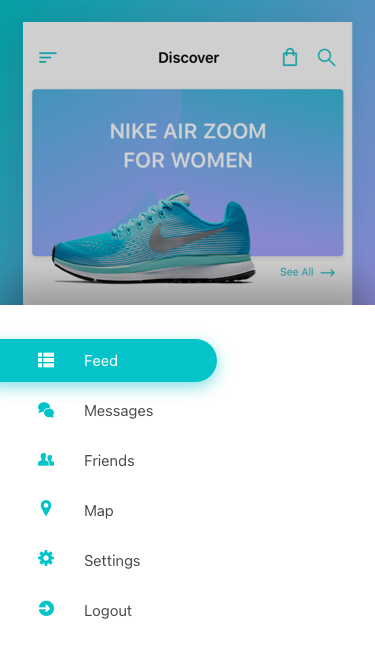
Text in this UI design:
Feed
Messages
Friends
Map
Settings
Logout